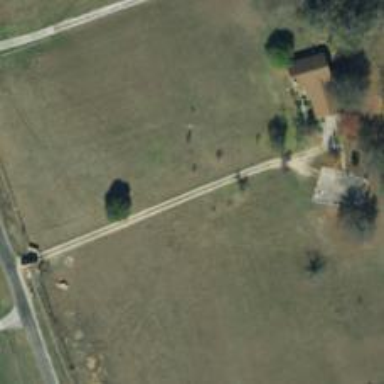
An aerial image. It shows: Driveway leading to service road.